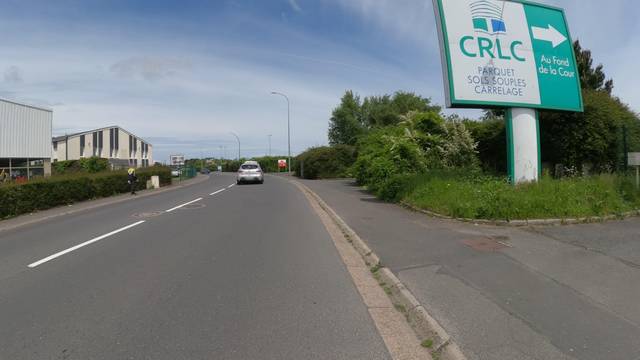
Region: France
Coordinates: 49.208, -0.3668